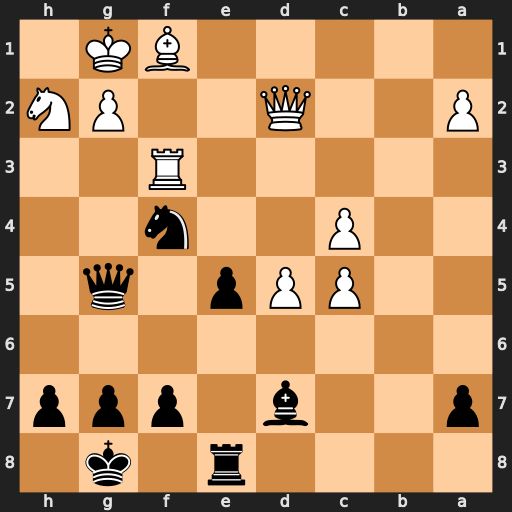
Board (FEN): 4r1k1/p2b1ppp/8/2PPp1q1/2P2n2/5R2/P2Q2PN/5BK1
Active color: b
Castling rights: -
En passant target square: -
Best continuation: Nh3+ Rxh3 Qxd2